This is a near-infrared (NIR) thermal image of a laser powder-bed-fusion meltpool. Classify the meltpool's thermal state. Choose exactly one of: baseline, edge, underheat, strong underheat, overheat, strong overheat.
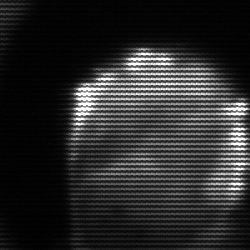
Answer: edge